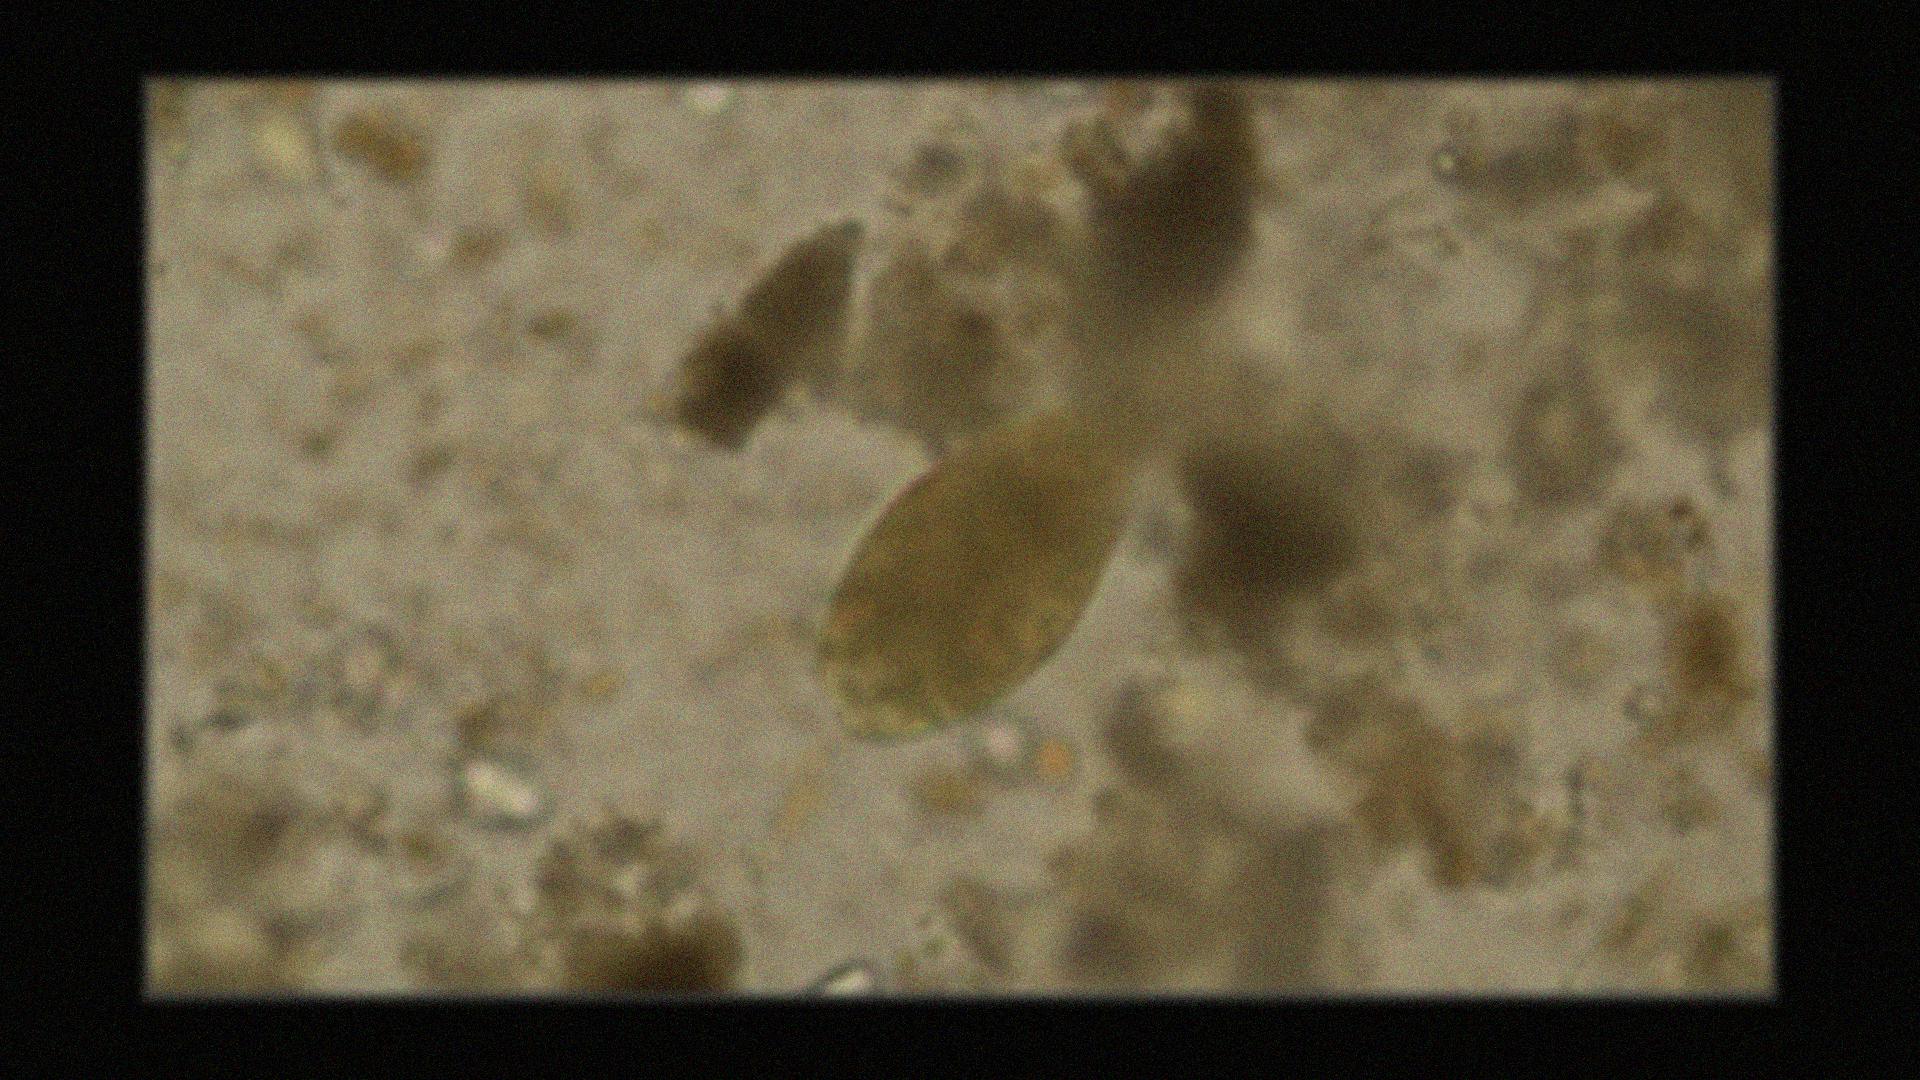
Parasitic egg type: Fasciolopsis buski